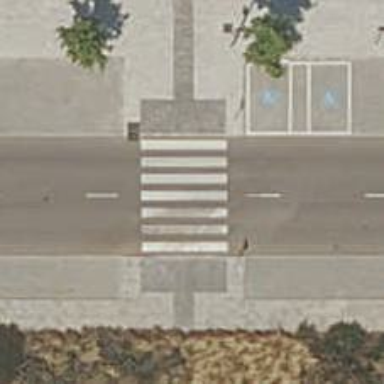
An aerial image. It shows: Uncontrolled road crossing.